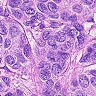
Metastatic tissue present: yes